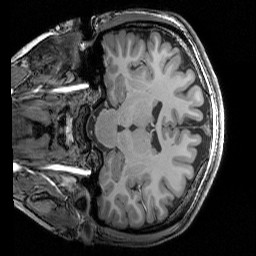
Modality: T1w
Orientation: coronal
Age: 23
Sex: female
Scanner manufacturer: siemens
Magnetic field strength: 3 T
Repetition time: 2.3 s
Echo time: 0.00344 s